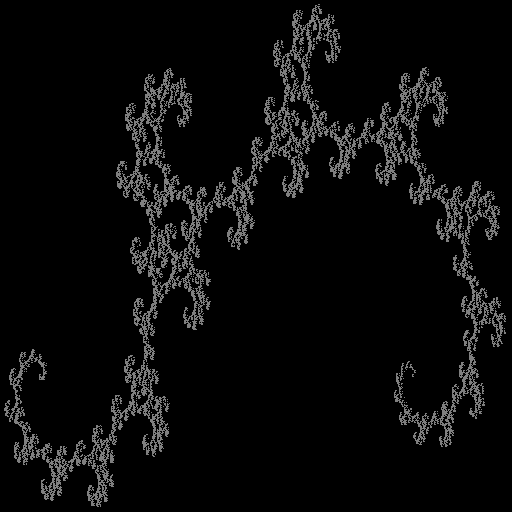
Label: gold_dragon